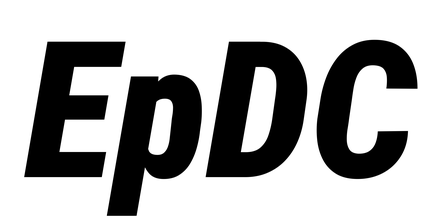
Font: Roboto-Italic_Condensed_Black_Italic